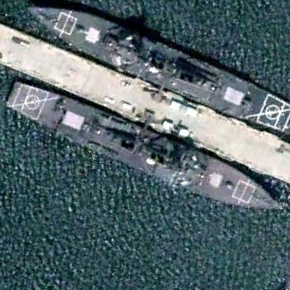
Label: destroyer